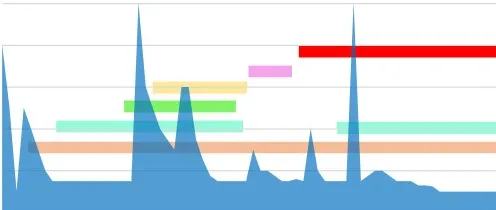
Therapy timeline through the disease course. Figure steroids and therapy changes over time in correlation with the modification of the SLEDAI-2K.
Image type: chart (chart)